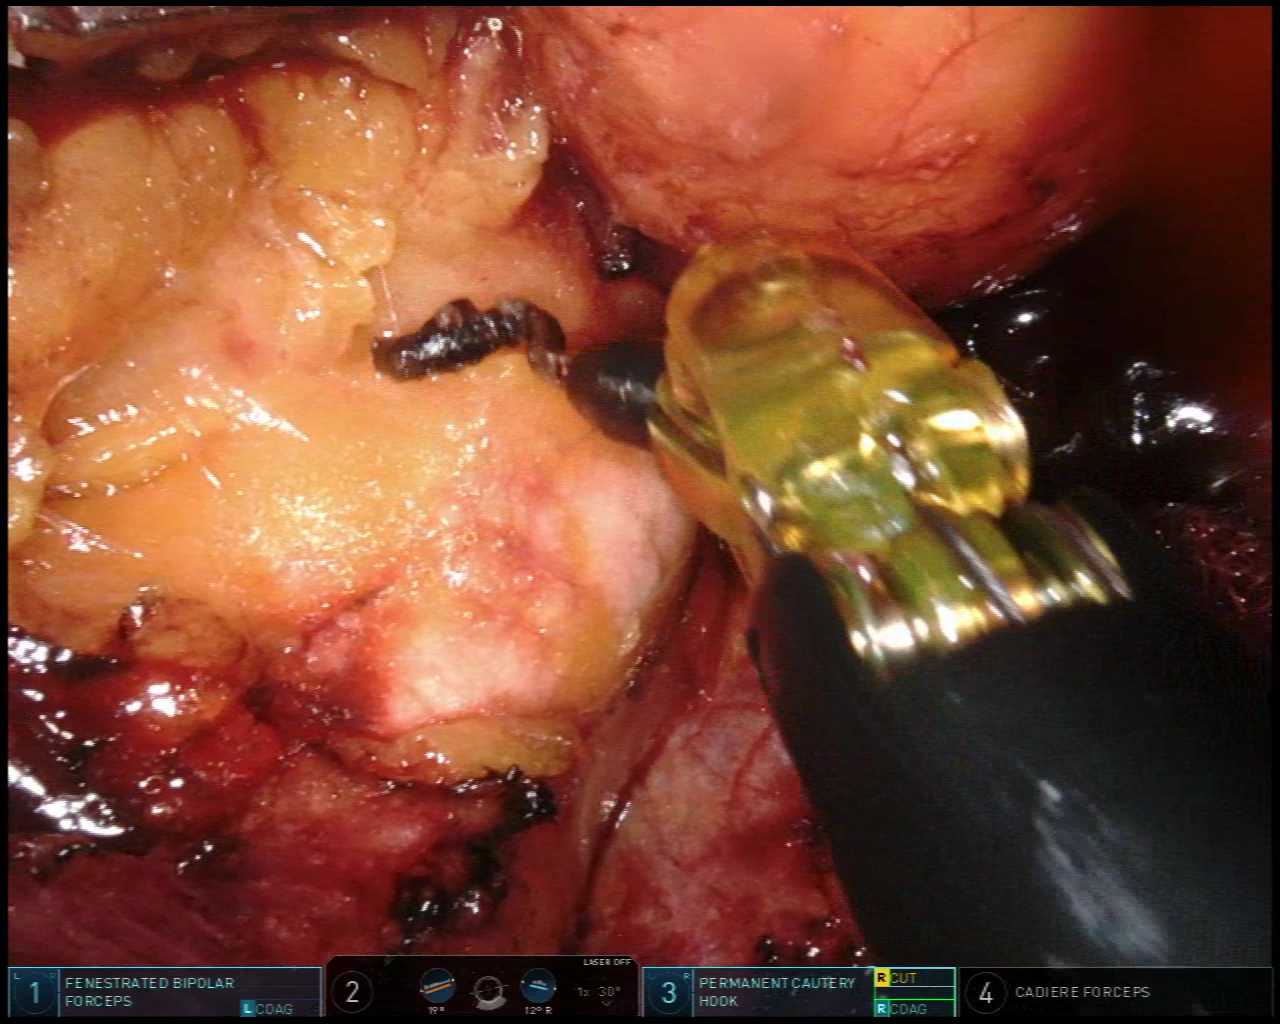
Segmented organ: pancreas
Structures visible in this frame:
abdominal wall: no
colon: no
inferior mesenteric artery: no
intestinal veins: no
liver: no
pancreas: yes
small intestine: no
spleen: no
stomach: no
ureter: no
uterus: no
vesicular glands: no